Question: I wanted to hide some issue link outward & inwards strings of Link type from the Link Issues Popup Window using java script.
I have tried using java script but I am not getting the popup screen from the java script.
Please see the screenshot below :

Can anyone tell me how can I get this popup screen in the java script?
Is there any other method to hide this?
Thanks & Regards,
Renuka.
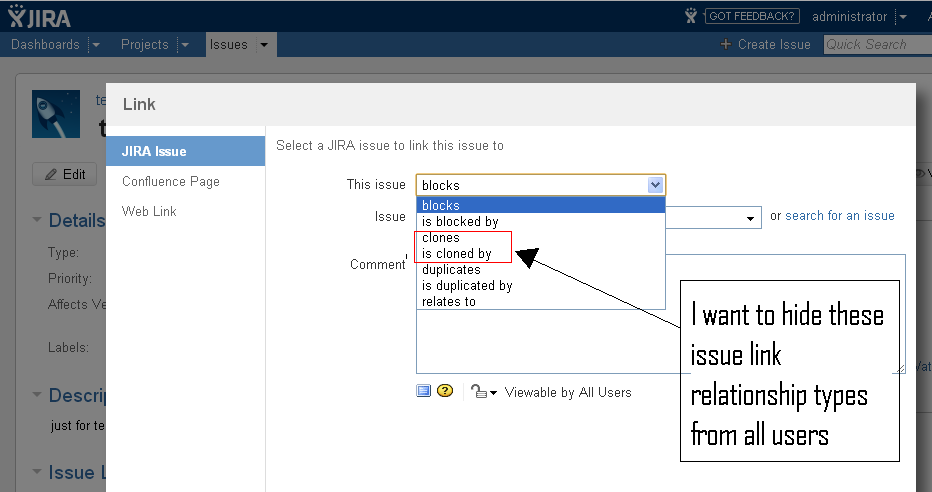
Answer: edit the file 'system-webresources-plugin.xml' (should be at /atlassian-jira/WEB-INF/classes/), and add to '<web-resource key="jira-fields">' this code:
'''
<resource type="download" name="myScript.js" location="/includes/jira/field/script.js">
<param name="source" value="webContextStatic"/>
</resource>
'''
than, on '/includes/jira/field/myScript.js' write this:
'''
AJS.$(document).ready(function() {
if (AJS.$("#link-type option[value*='clon']").size() > 0) {
// will work even when right clicking on More
// Actions->Link & open it into a new window
AJS.$("#link-type option[value*='clon']").remove()
} else if (AJS.$("#link-issue").size() > 0) {
// will work in case the link menu showing via popup
AJS.$("#link-issue").click(function(){
// wait for the popup to show, and remove the clone options
setTimeout(function (){
AJS.$("#link-type option[value*='clon']").remove();
}, 300);
});
}
});
'''
restart Jira and it that it!
The script attaches a function to the link-menu opening, than gives the menu 0.3 seconds to load, and removes the unwanted items. If it doesn't work well for you, try to raise the timeout from 300 to <PHONE>.
On jira 4, run instead:
'''
AJS.$("#issue-link-link-type option[value*='clon']").remove();
'''